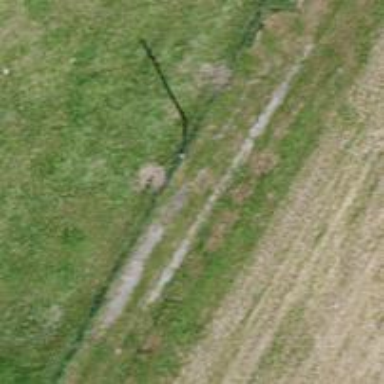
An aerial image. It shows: Power pole.